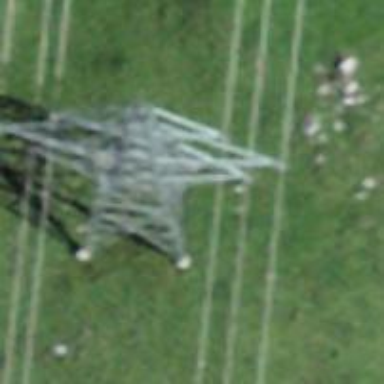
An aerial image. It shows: Power tower.